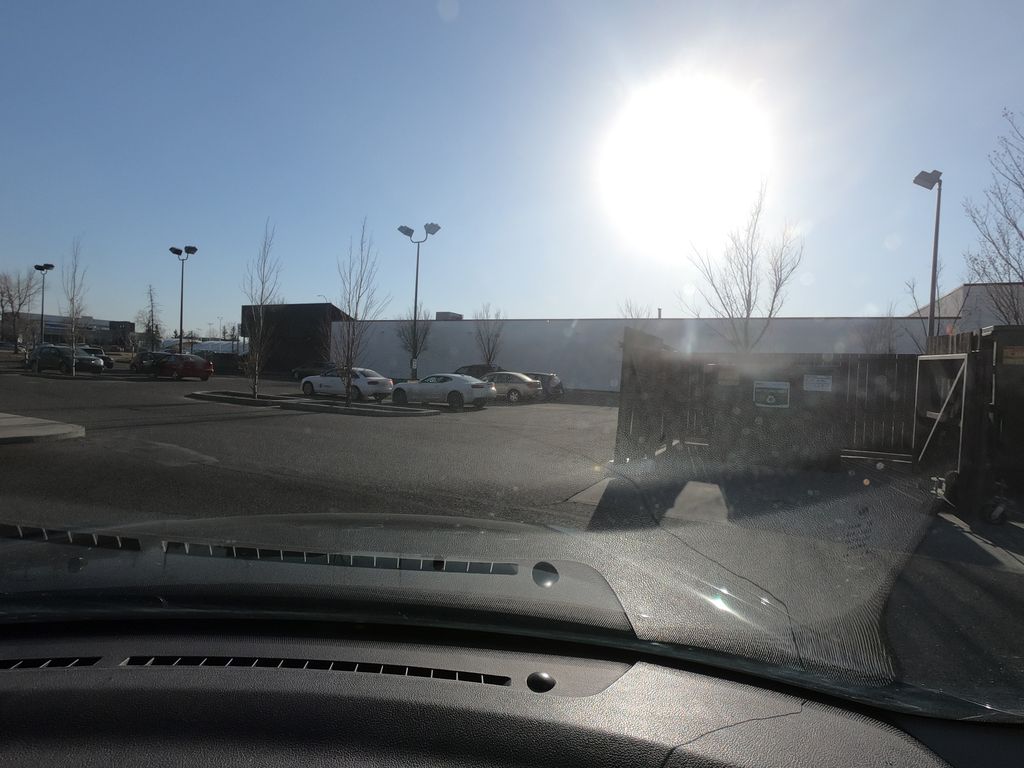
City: calgary